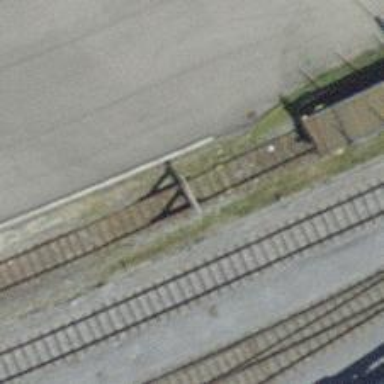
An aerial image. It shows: Railway buffer stop.